Question: We would like to add the Custom Fields Like functionality just like the Address book as displayed in the Picture like the Add New Address and Add new Field.
Using the UITableView what will be the best way to achieve this functionality, if some one can point out to a sample that will be much better.

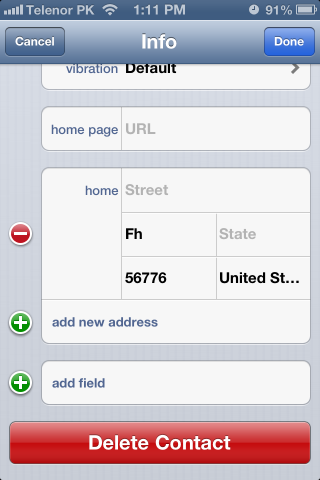
Answer: To achieve such functionality you have to create different type of 'custom cell' according to your need and then while calling you can set the cell to your custom cell, and also you can add new cell and delete the cell from tableview by using .
To add new row simply add a new value in the data source and reload the tableview and new row will be added to the table.